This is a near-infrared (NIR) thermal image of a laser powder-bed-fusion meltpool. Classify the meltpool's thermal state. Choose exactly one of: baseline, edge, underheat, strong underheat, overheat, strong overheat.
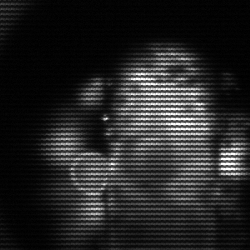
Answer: strong underheat